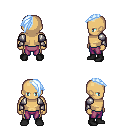
a pixel art fantasy rpg character, male body template, human, tanned skin, steel arm armor, magenta pants, white cyan long mohawk hairstyle, black shoes, four views (front, back, left, right), 2x2 character sprite sheet, small pixel art, hard edges, no anti-aliasing